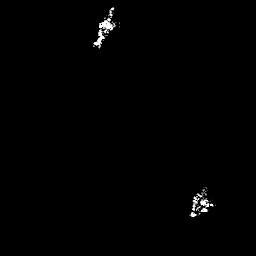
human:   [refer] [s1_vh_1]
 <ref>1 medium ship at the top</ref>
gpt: <box>[[35, 7, 45, 18, 0]]</box>